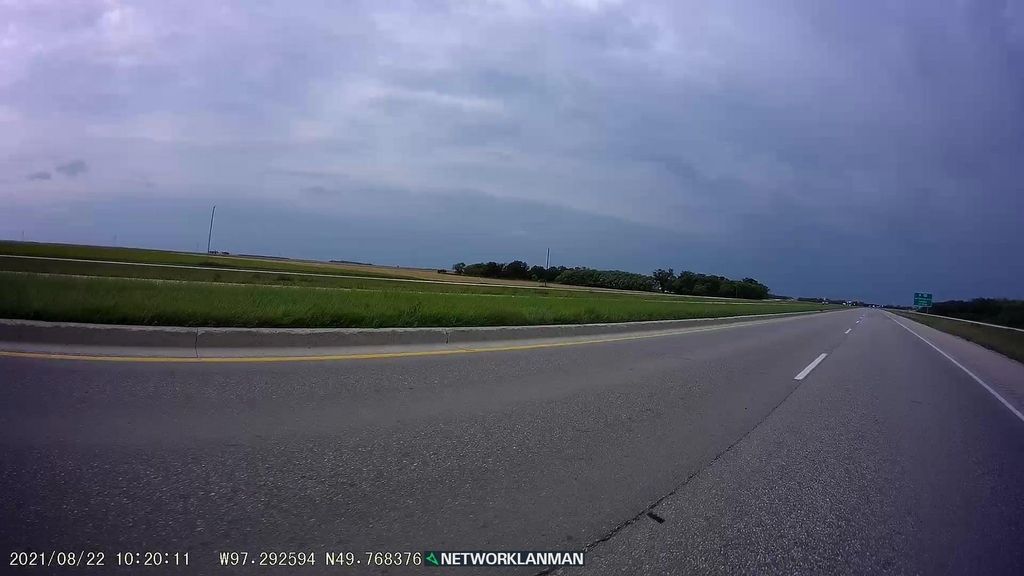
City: winnipeg